Interaction volume radius: 5 \u00c5
Interaction volume height: 20 \u00c5
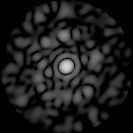
Disorder parameter: 0.8501